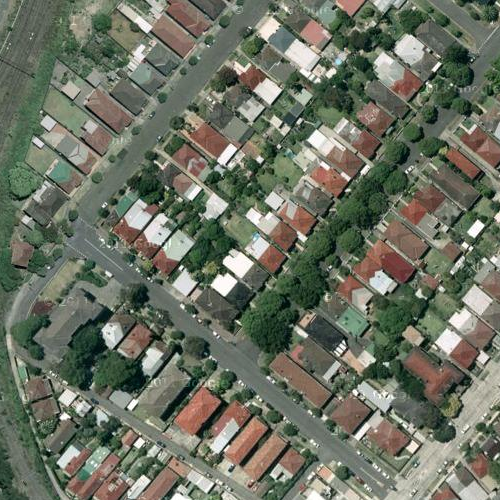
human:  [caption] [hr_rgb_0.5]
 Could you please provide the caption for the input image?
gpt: A residential area with houses arranged neatly while many plants on the roadside .

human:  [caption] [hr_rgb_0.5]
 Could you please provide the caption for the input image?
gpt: A residential area with houses arranged neatly and some roads go through this area .

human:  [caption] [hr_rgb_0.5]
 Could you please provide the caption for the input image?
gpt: Lots of houses with red and orange roofs arranged in lines .

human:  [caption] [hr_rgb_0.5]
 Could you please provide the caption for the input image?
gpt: A town with many houses arranged in lines while some cars on the roads .

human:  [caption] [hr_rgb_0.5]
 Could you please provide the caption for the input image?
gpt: A residential area with houses arranged neatly .